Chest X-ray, PA view. Patient: 55 years old, sex F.
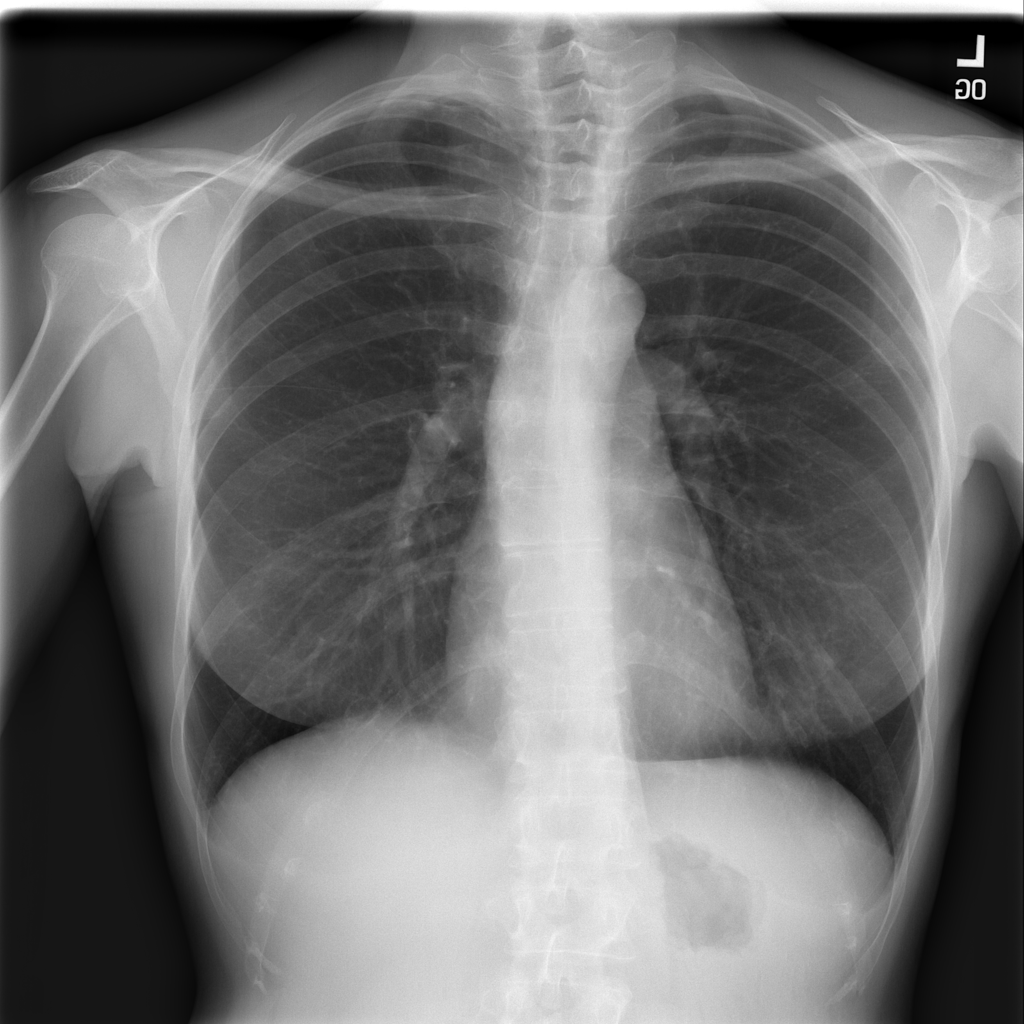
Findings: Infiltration